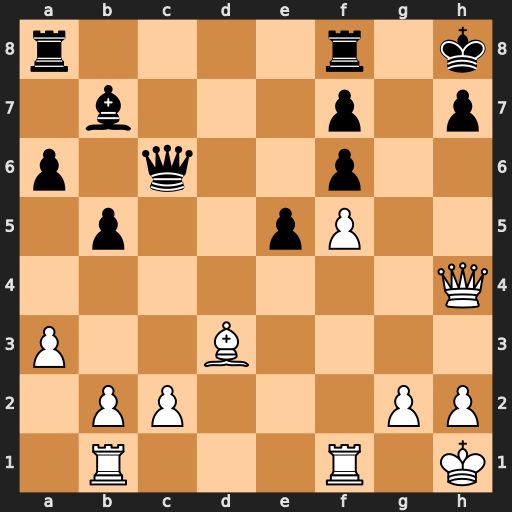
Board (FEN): r4r1k/1b3p1p/p1q2p2/1p2pP2/7Q/P2B4/1PP3PP/1R3R1K
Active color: w
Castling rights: -
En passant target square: -
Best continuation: Be4 Qxe4 Qxf6+